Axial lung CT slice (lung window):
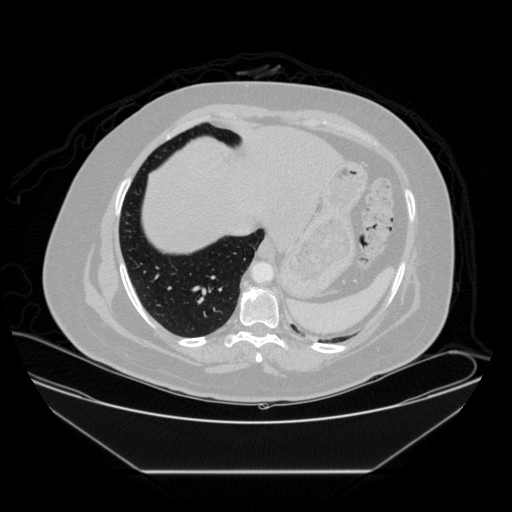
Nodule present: no